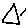
Label: triangle